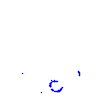
Particle: proton